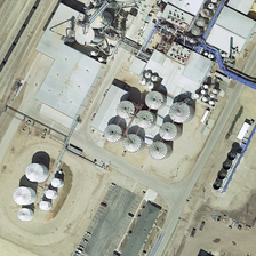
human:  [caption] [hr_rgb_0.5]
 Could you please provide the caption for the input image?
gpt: Many storage tanks in the factory are close to several railway lines.

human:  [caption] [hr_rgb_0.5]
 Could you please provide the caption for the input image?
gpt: Many of the storage tanks in the factory are near several railways.

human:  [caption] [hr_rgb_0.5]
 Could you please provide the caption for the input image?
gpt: Many storage tanks in a factory are located near several railways.

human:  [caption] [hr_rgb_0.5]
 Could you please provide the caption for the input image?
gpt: Many storage tanks in the factory are close to several railways.

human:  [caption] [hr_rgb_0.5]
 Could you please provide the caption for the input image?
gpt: Many tanks in the factory are near several railways.